Question: I have a Javascript function which calls a PHP script on my server. In case of failures, the JS function is expecting to receive a message of 'save_failed' from the script.
For testing purposes, I put the wrong database info in the line below so that it fails:
'''
mysql_connect("hostname", "user", "pass") or die('save_failed');
'''
However, the JS function was not behaving as expected, and it seemed it wasn't receiving 'save_failed' as the output. To confirm, I displayed the message being received as an alert box and this is what I got.
Why is the php script not throwing just 'save_failed' and how can I make it do that?

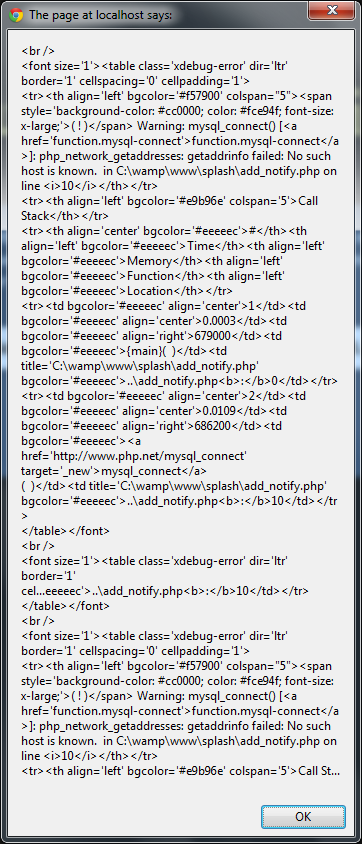
Answer: You have Xdebug installed and further errors are occurring.
In production, you should have <URL>.